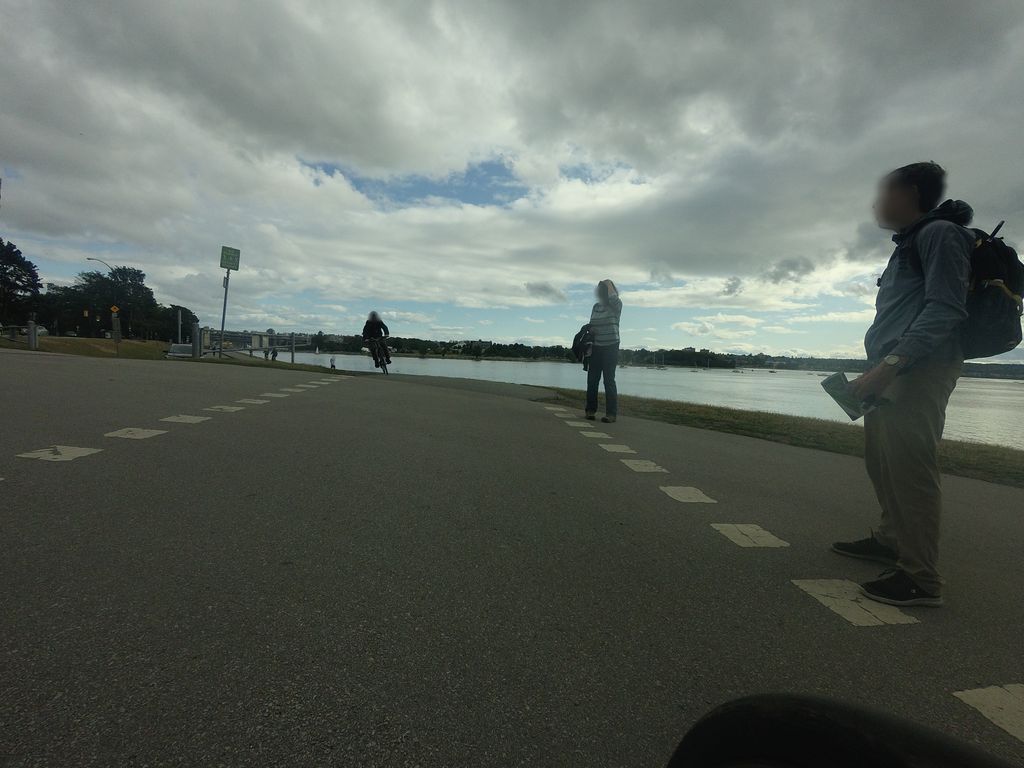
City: vancouver